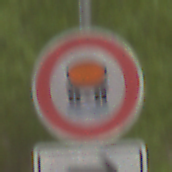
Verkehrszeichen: VerbotFahrzeugeWassergefaehrdenderLadung
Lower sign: RichtungsangabeDurchPfeile5
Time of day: MorningAfternoon
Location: Outdoor (Nature)
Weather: Overcast
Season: NotSpecified
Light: Natural